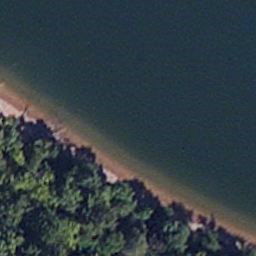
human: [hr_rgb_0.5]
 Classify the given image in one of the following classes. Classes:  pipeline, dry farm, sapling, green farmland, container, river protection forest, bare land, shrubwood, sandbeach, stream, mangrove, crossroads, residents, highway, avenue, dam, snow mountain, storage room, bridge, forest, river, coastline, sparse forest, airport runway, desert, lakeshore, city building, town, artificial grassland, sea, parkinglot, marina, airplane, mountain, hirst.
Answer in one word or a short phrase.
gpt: lakeshore